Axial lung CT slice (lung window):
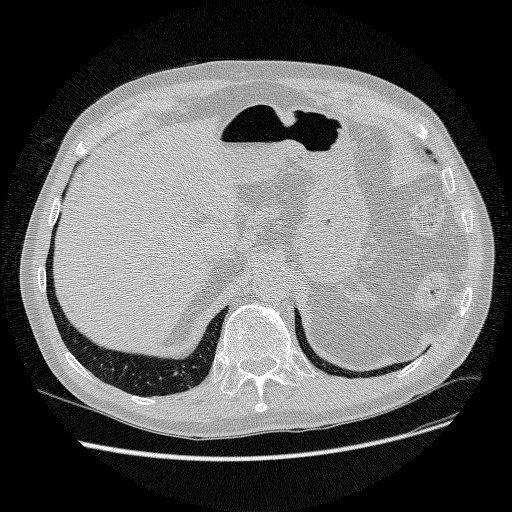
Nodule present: no